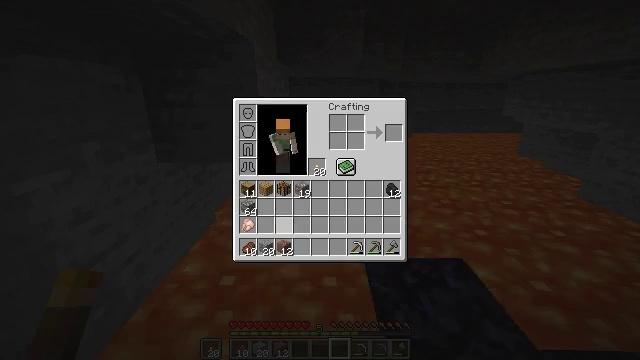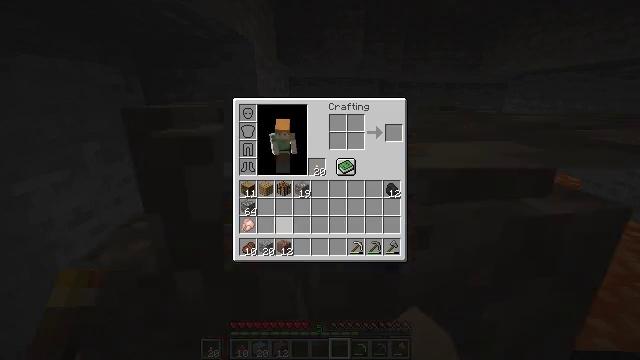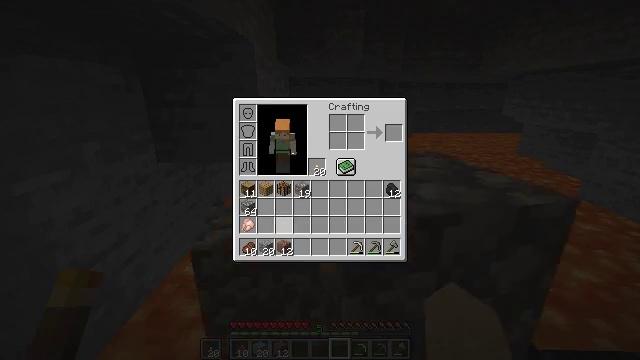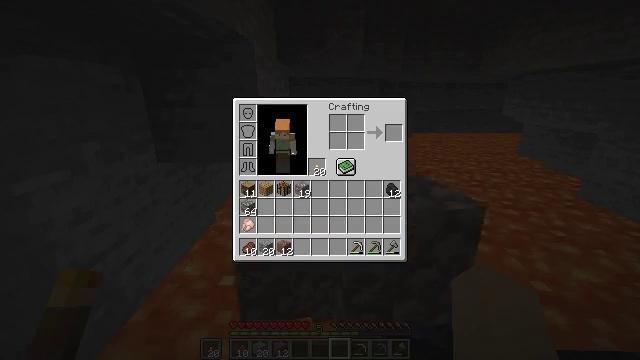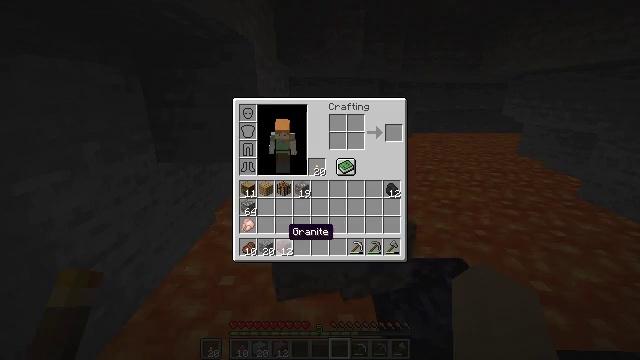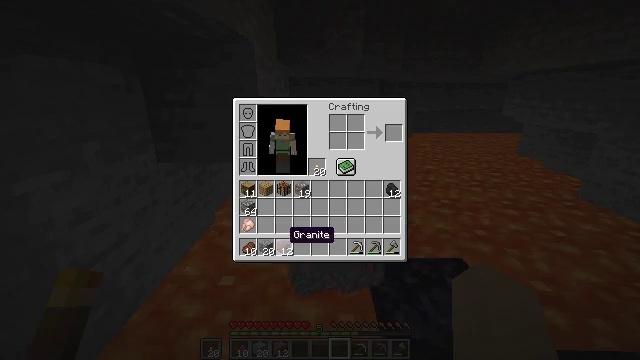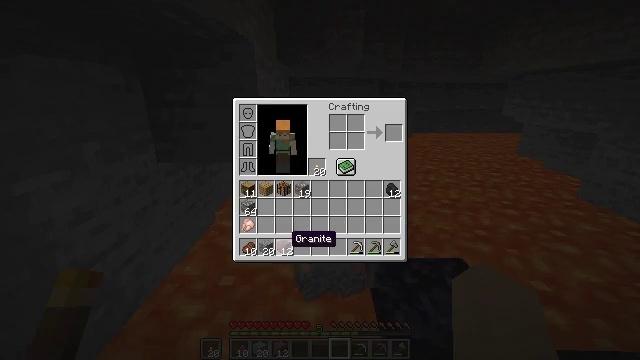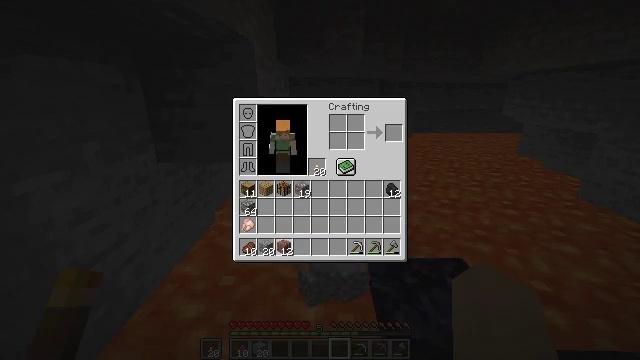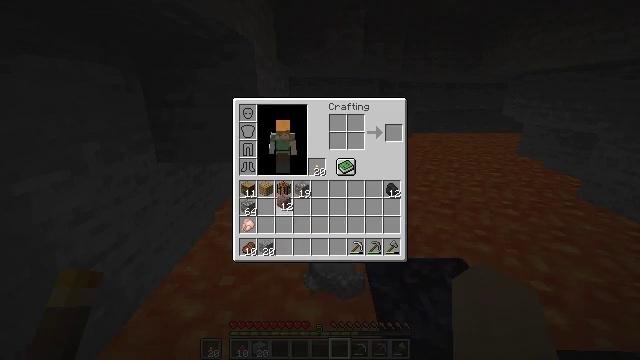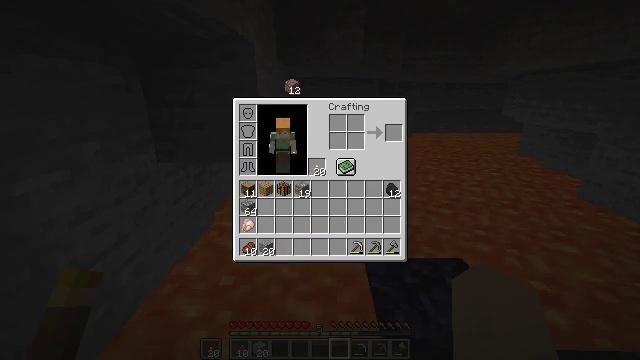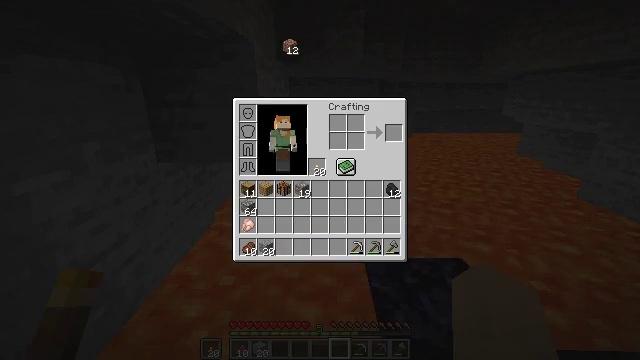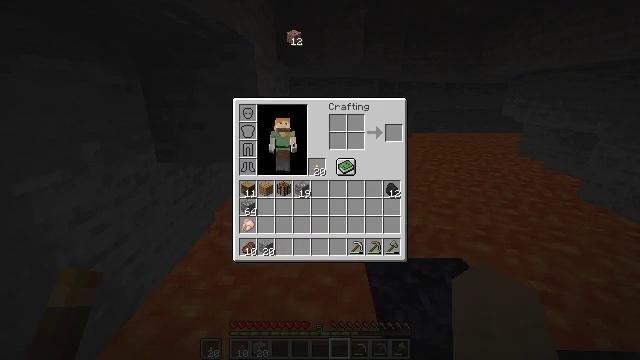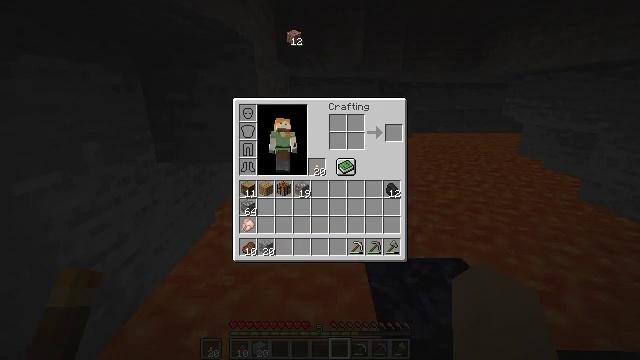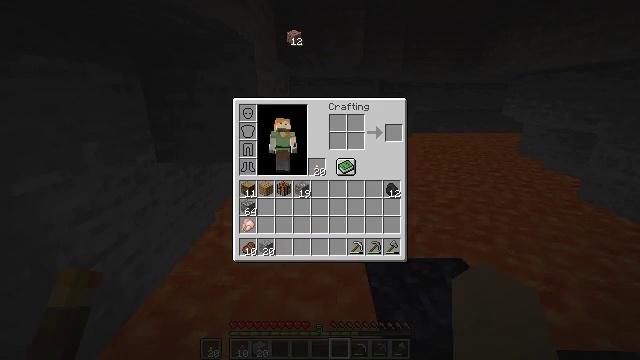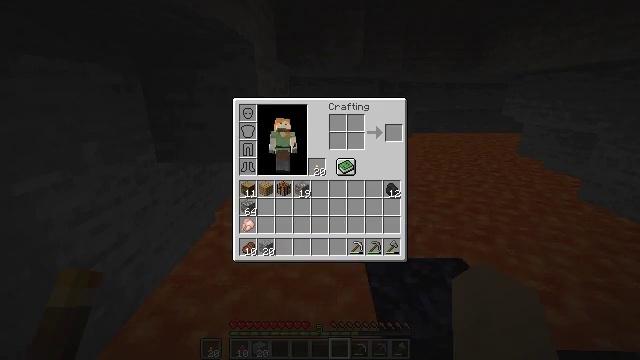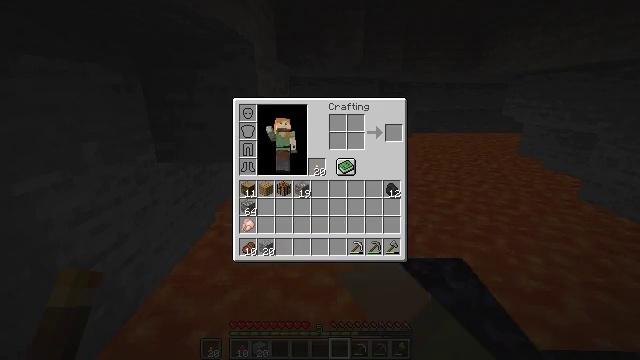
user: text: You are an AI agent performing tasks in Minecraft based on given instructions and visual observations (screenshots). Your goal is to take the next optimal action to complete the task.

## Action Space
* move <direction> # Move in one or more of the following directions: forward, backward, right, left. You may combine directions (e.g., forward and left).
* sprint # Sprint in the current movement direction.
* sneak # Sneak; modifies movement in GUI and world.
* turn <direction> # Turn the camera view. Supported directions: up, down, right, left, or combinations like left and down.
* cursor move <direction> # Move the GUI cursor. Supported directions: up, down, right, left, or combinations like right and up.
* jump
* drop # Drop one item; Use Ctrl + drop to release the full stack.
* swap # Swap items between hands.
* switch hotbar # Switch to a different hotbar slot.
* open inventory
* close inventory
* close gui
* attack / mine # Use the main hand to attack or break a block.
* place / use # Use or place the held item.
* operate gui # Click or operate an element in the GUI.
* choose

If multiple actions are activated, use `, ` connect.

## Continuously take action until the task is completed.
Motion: motion action
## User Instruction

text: Drop a granite.
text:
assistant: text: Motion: open gui
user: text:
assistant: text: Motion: no_op
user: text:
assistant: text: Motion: no_op
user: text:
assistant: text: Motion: no_op
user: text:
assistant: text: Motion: no_op
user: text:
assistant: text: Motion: no_op
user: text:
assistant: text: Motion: operate gui
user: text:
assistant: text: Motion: cursor move up, operate gui
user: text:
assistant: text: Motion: cursor move right and up
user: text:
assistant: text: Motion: cursor move up
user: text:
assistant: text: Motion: cursor move up, operate gui
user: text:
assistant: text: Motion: operate gui
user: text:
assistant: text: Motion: operate gui
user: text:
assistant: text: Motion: no_op
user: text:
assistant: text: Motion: cursor move down
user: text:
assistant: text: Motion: cursor move down
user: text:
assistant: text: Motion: cursor move left and down
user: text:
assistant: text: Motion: cursor move left and down
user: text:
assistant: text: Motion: no_op